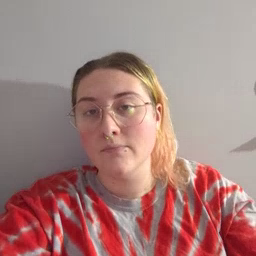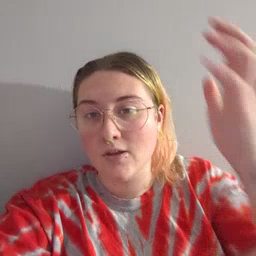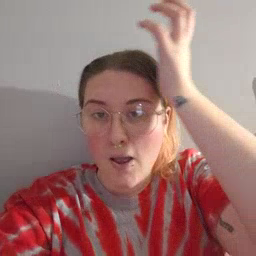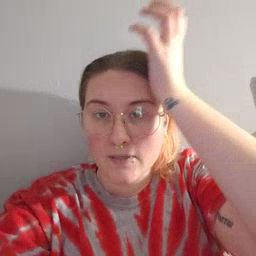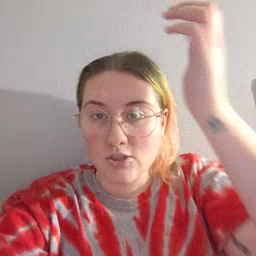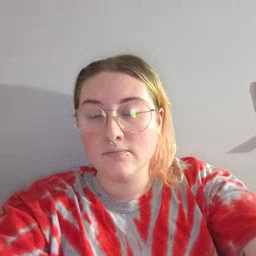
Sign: garbage